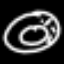
Label: donut